Question: At each time, any colored ball can be exchanged with the white ball. How many such exchanges are needed at least to make all the red balls arranged in front of the green balls (white ball positions are arbitrary)?
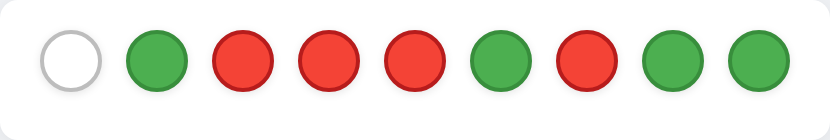
Answer: 2